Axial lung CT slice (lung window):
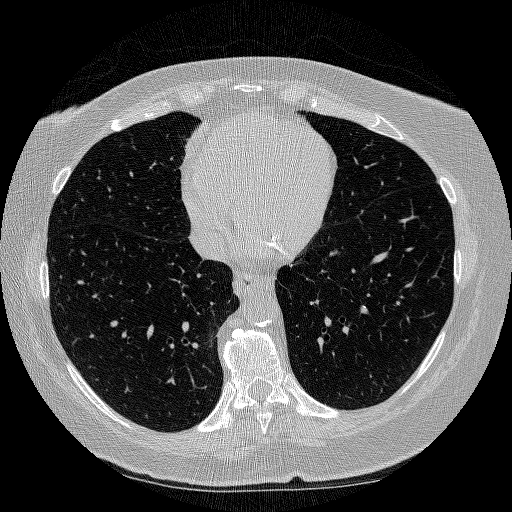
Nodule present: no